Aerial crown-view tile of a tropical tree (Barro Colorado Island, Panama), acquired 20250512:
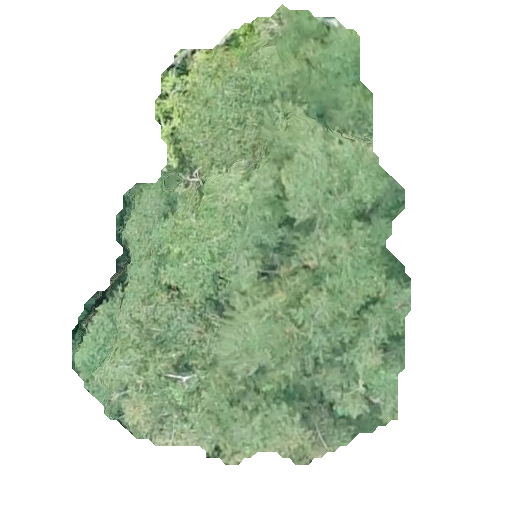
Species: Chrysophyllum cainito
GBIF accepted scientific name: Chrysophyllum cainito
Crown area: 160.428 m²